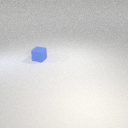
small blue rubber cube